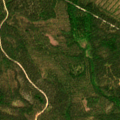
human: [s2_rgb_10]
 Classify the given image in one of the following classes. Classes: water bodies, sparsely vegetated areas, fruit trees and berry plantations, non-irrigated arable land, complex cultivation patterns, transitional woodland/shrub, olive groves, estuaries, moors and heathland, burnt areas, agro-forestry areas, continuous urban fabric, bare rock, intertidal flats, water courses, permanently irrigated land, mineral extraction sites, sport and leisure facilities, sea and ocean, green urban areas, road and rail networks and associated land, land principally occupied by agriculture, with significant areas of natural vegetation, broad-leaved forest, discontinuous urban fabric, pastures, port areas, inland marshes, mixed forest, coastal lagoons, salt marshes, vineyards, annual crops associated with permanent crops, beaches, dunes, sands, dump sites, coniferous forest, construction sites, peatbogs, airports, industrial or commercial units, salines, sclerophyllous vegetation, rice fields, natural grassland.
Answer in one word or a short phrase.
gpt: coniferous forest